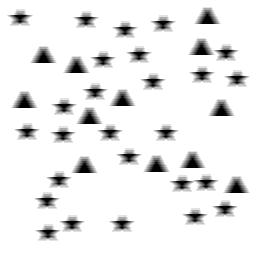
Squares: 0
Triangles: 12
Stars: 26
Total shapes: 38